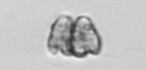
Label: Corymbellus